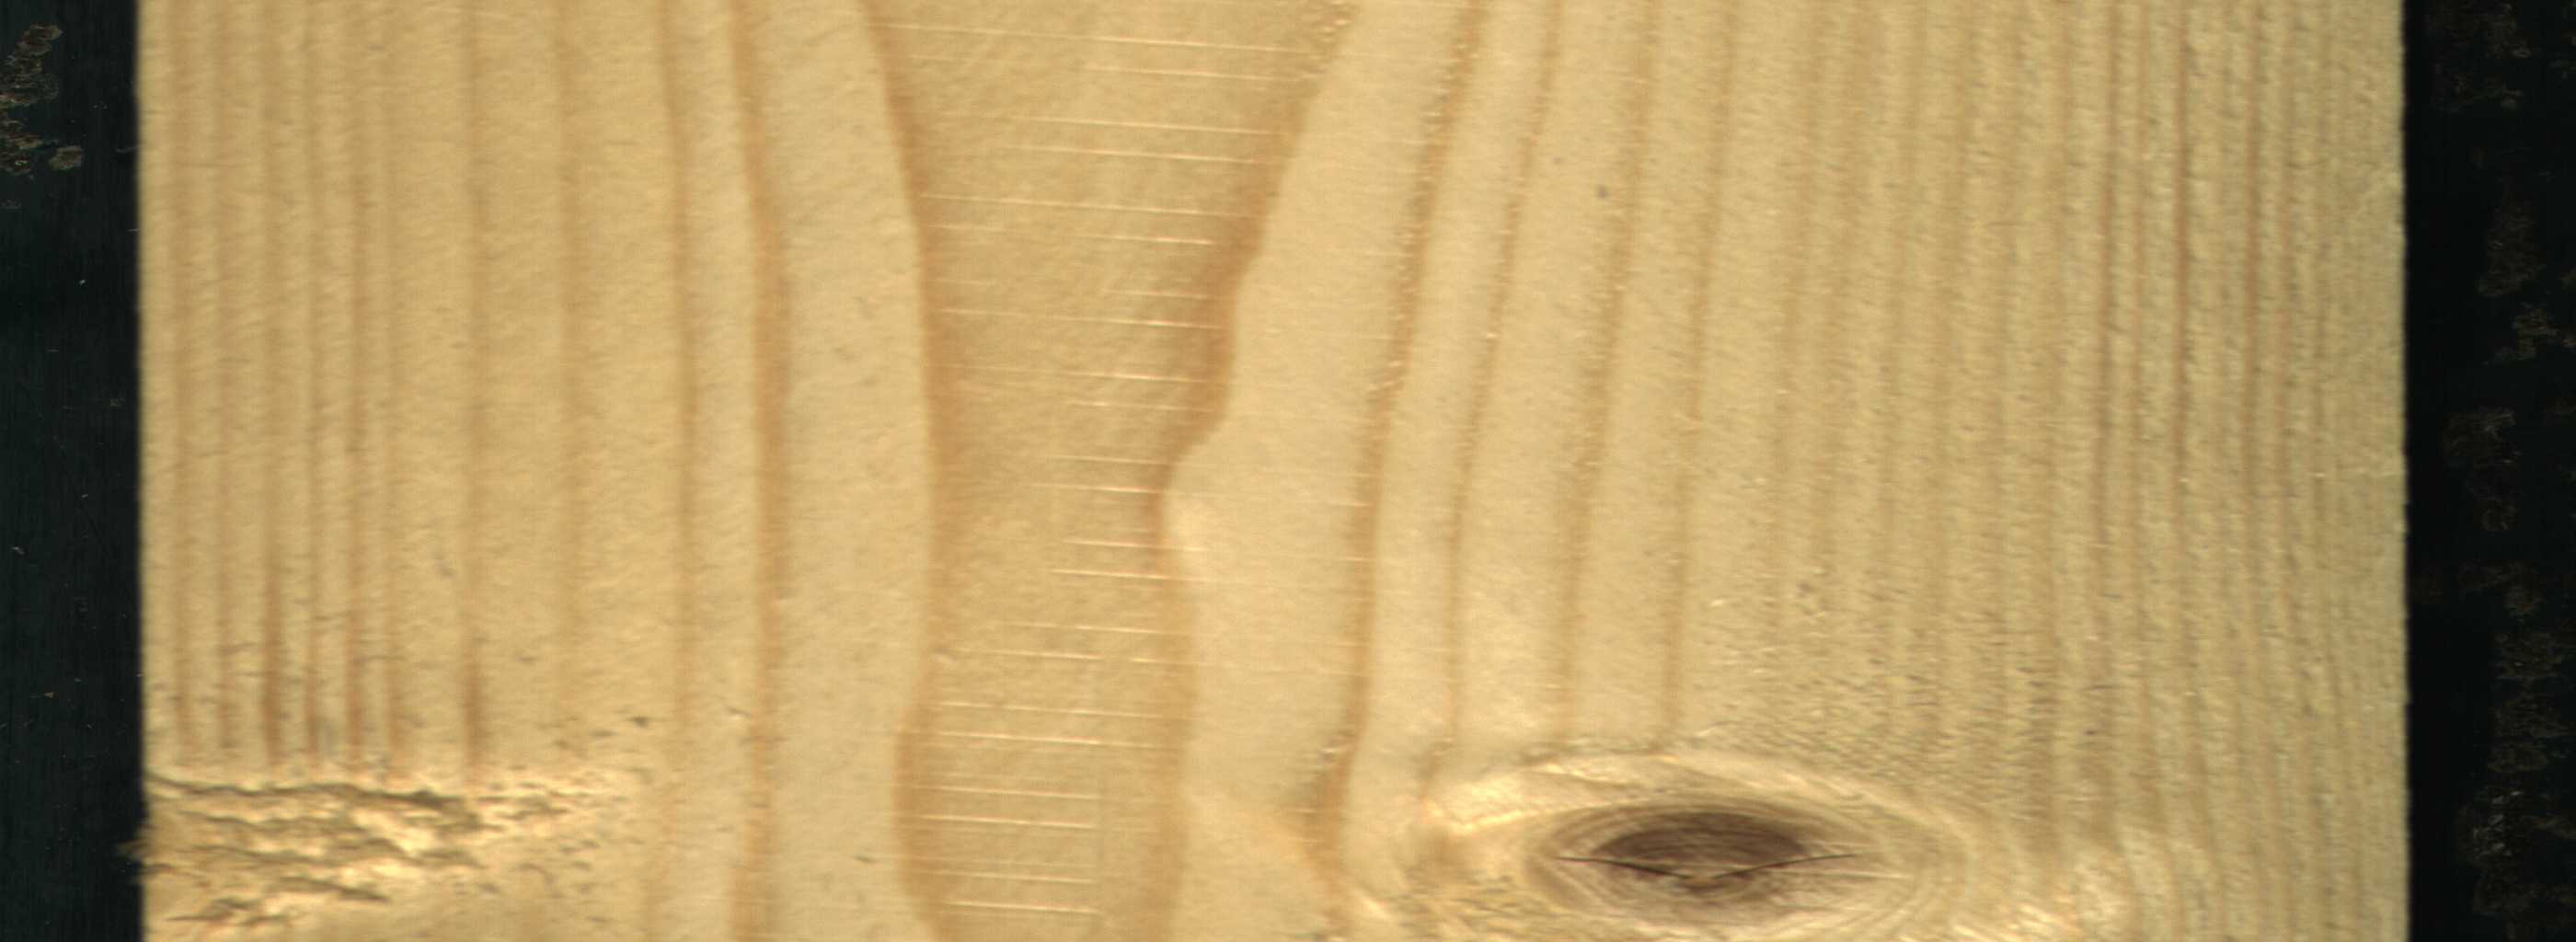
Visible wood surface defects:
knot_with_crack